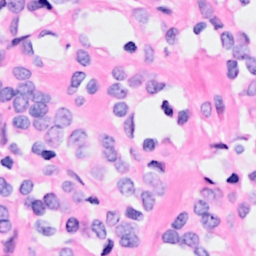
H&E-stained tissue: Breast